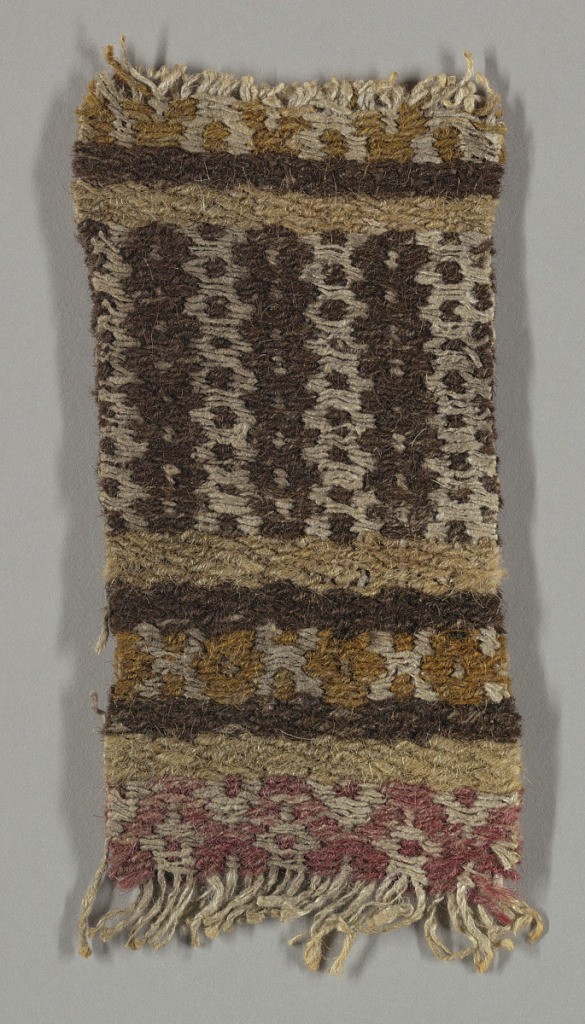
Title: Fragment
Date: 19th century
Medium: wool, linen Technique: complementary weft
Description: Coarse wool and hand-spun linen in beige, dark brown, orange, red, and white. Patterning: simple geometric bands and lozenges, done by weft-floats, which hid warps entirely. In patterned areas, heavy woolen wefts are used two at a time in contrasting colors, rise from the face to the back of the fabric in a compound weft satin.